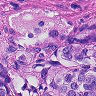
Metastatic tissue present: yes